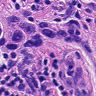
Metastatic tissue present: yes